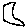
Label: moon